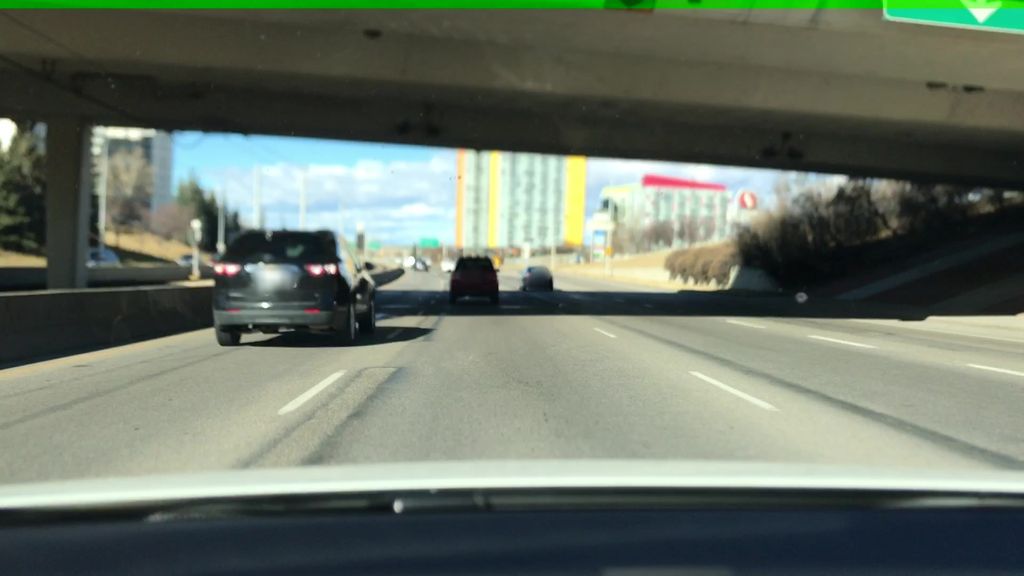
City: calgary